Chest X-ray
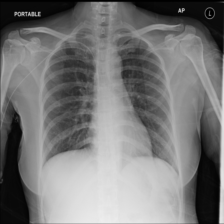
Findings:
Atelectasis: negative
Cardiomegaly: negative
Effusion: negative
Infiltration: negative
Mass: negative
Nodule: negative
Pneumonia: negative
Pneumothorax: negative
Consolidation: negative
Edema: negative
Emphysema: negative
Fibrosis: negative
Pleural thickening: negative
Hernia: negative